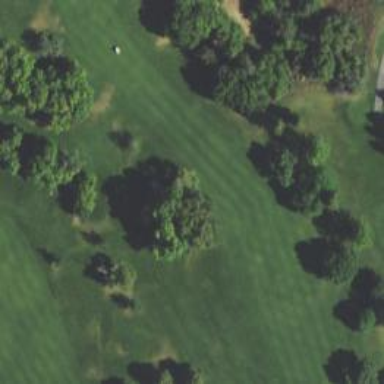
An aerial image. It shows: View of golf hole.